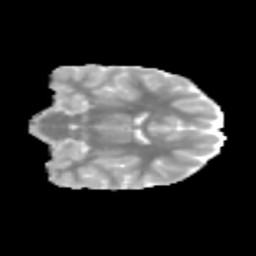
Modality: MD
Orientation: coronal
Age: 10
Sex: male
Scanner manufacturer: siemens
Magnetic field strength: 3 T
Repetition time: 3.8 s
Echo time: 0.07 s